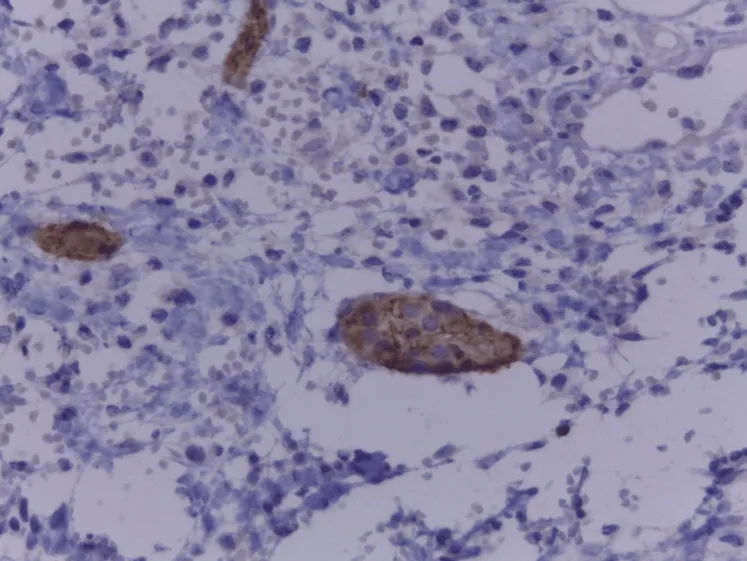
Positive synaptophysin immunostaining (10x). It exhibits a diffuse pattern of cytoplasmic decoration of the neuroendocrine cells present in the islets of Langerhans (IL). This study shows the molecular characteristics of an ectopic pancreas in Meckel's diverticulum.
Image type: pathology (immunostaining)